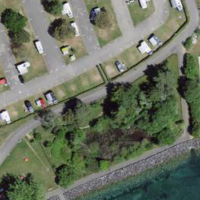
EUNIS habitat code: 55
Species observed at this site:
Corvus corone
Podiceps cristatus
Cyanistes caeruleus
Oenanthe oenanthe
Fulica atra
Turdus philomelos
Leucojum aestivum
Orobanche hederae
Sagittaria latifolia
Alopochen aegyptiaca
Sturnus vulgaris
Chloris chloris
Anas platyrhynchos
Corvus frugilegus
Fringilla coelebs
Passer domesticus
Primula veris
Sylvia atricapilla
Turdus merula
Chroicocephalus ridibundus
Columba palumbus
Phalacrocorax carbo
Larus michahellis
Gallinula chloropus
Hirundo rustica
Mergus merganser
Pica pica
Motacilla alba